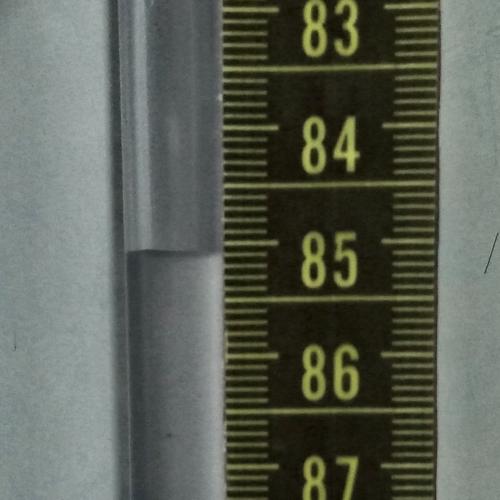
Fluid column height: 85.1 cm